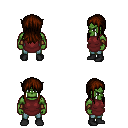
a pixel art fantasy rpg character, male body template, orc, green skin, maroon tunic, teal pants, brown unkempt hairstyle, cloth bracers, black shoes, four views (front, back, left, right), 2x2 character sprite sheet, small pixel art, hard edges, no anti-aliasing